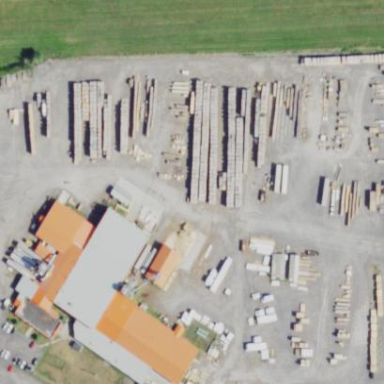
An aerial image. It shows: Industrial area designated for lumber yard.